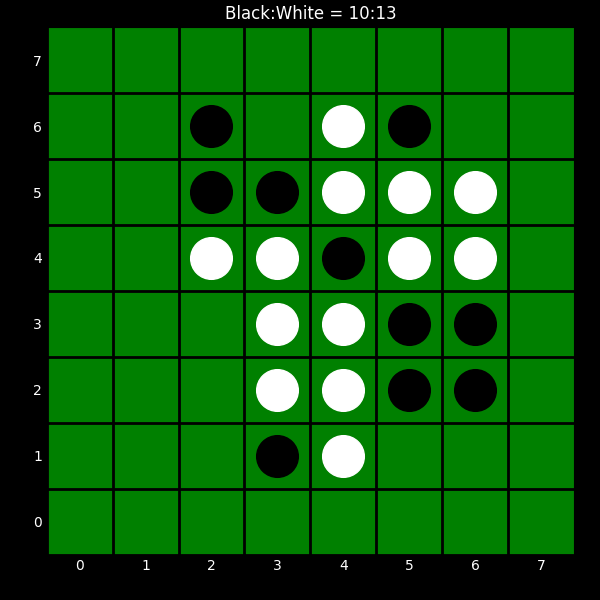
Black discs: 10
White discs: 13